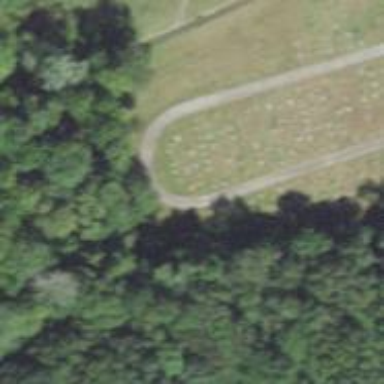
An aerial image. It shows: Private cemetery with solemn ambiance.